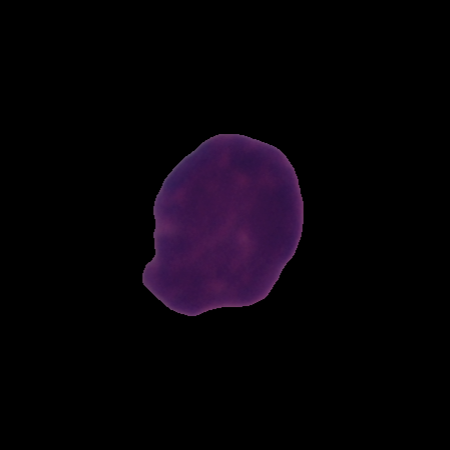
Label: healthy